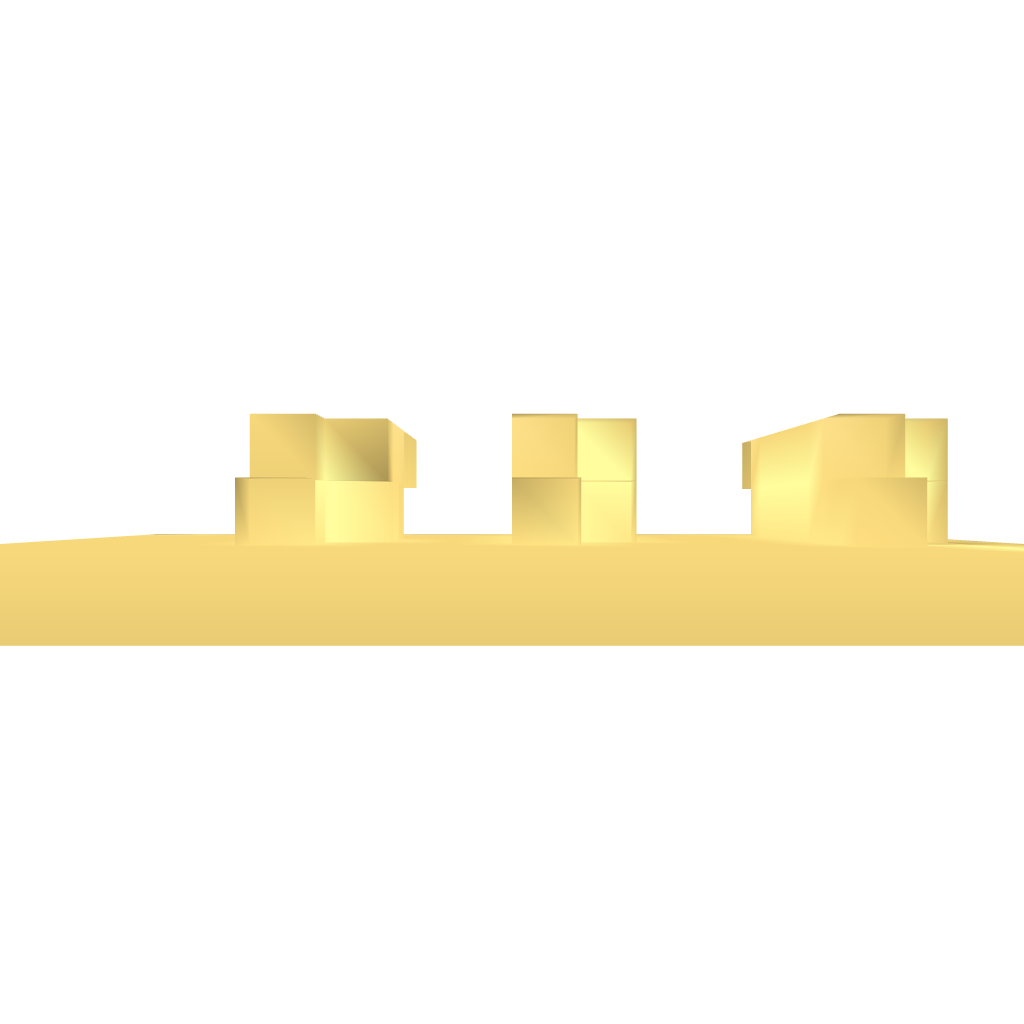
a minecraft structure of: Elemental Arrows bad low quality